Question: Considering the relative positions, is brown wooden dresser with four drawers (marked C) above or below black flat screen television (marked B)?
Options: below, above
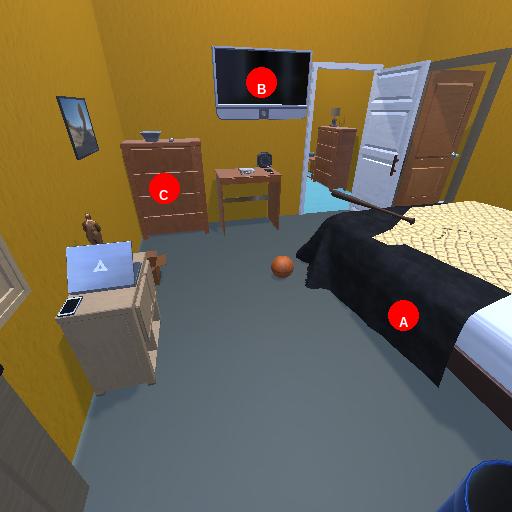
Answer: below